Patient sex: M
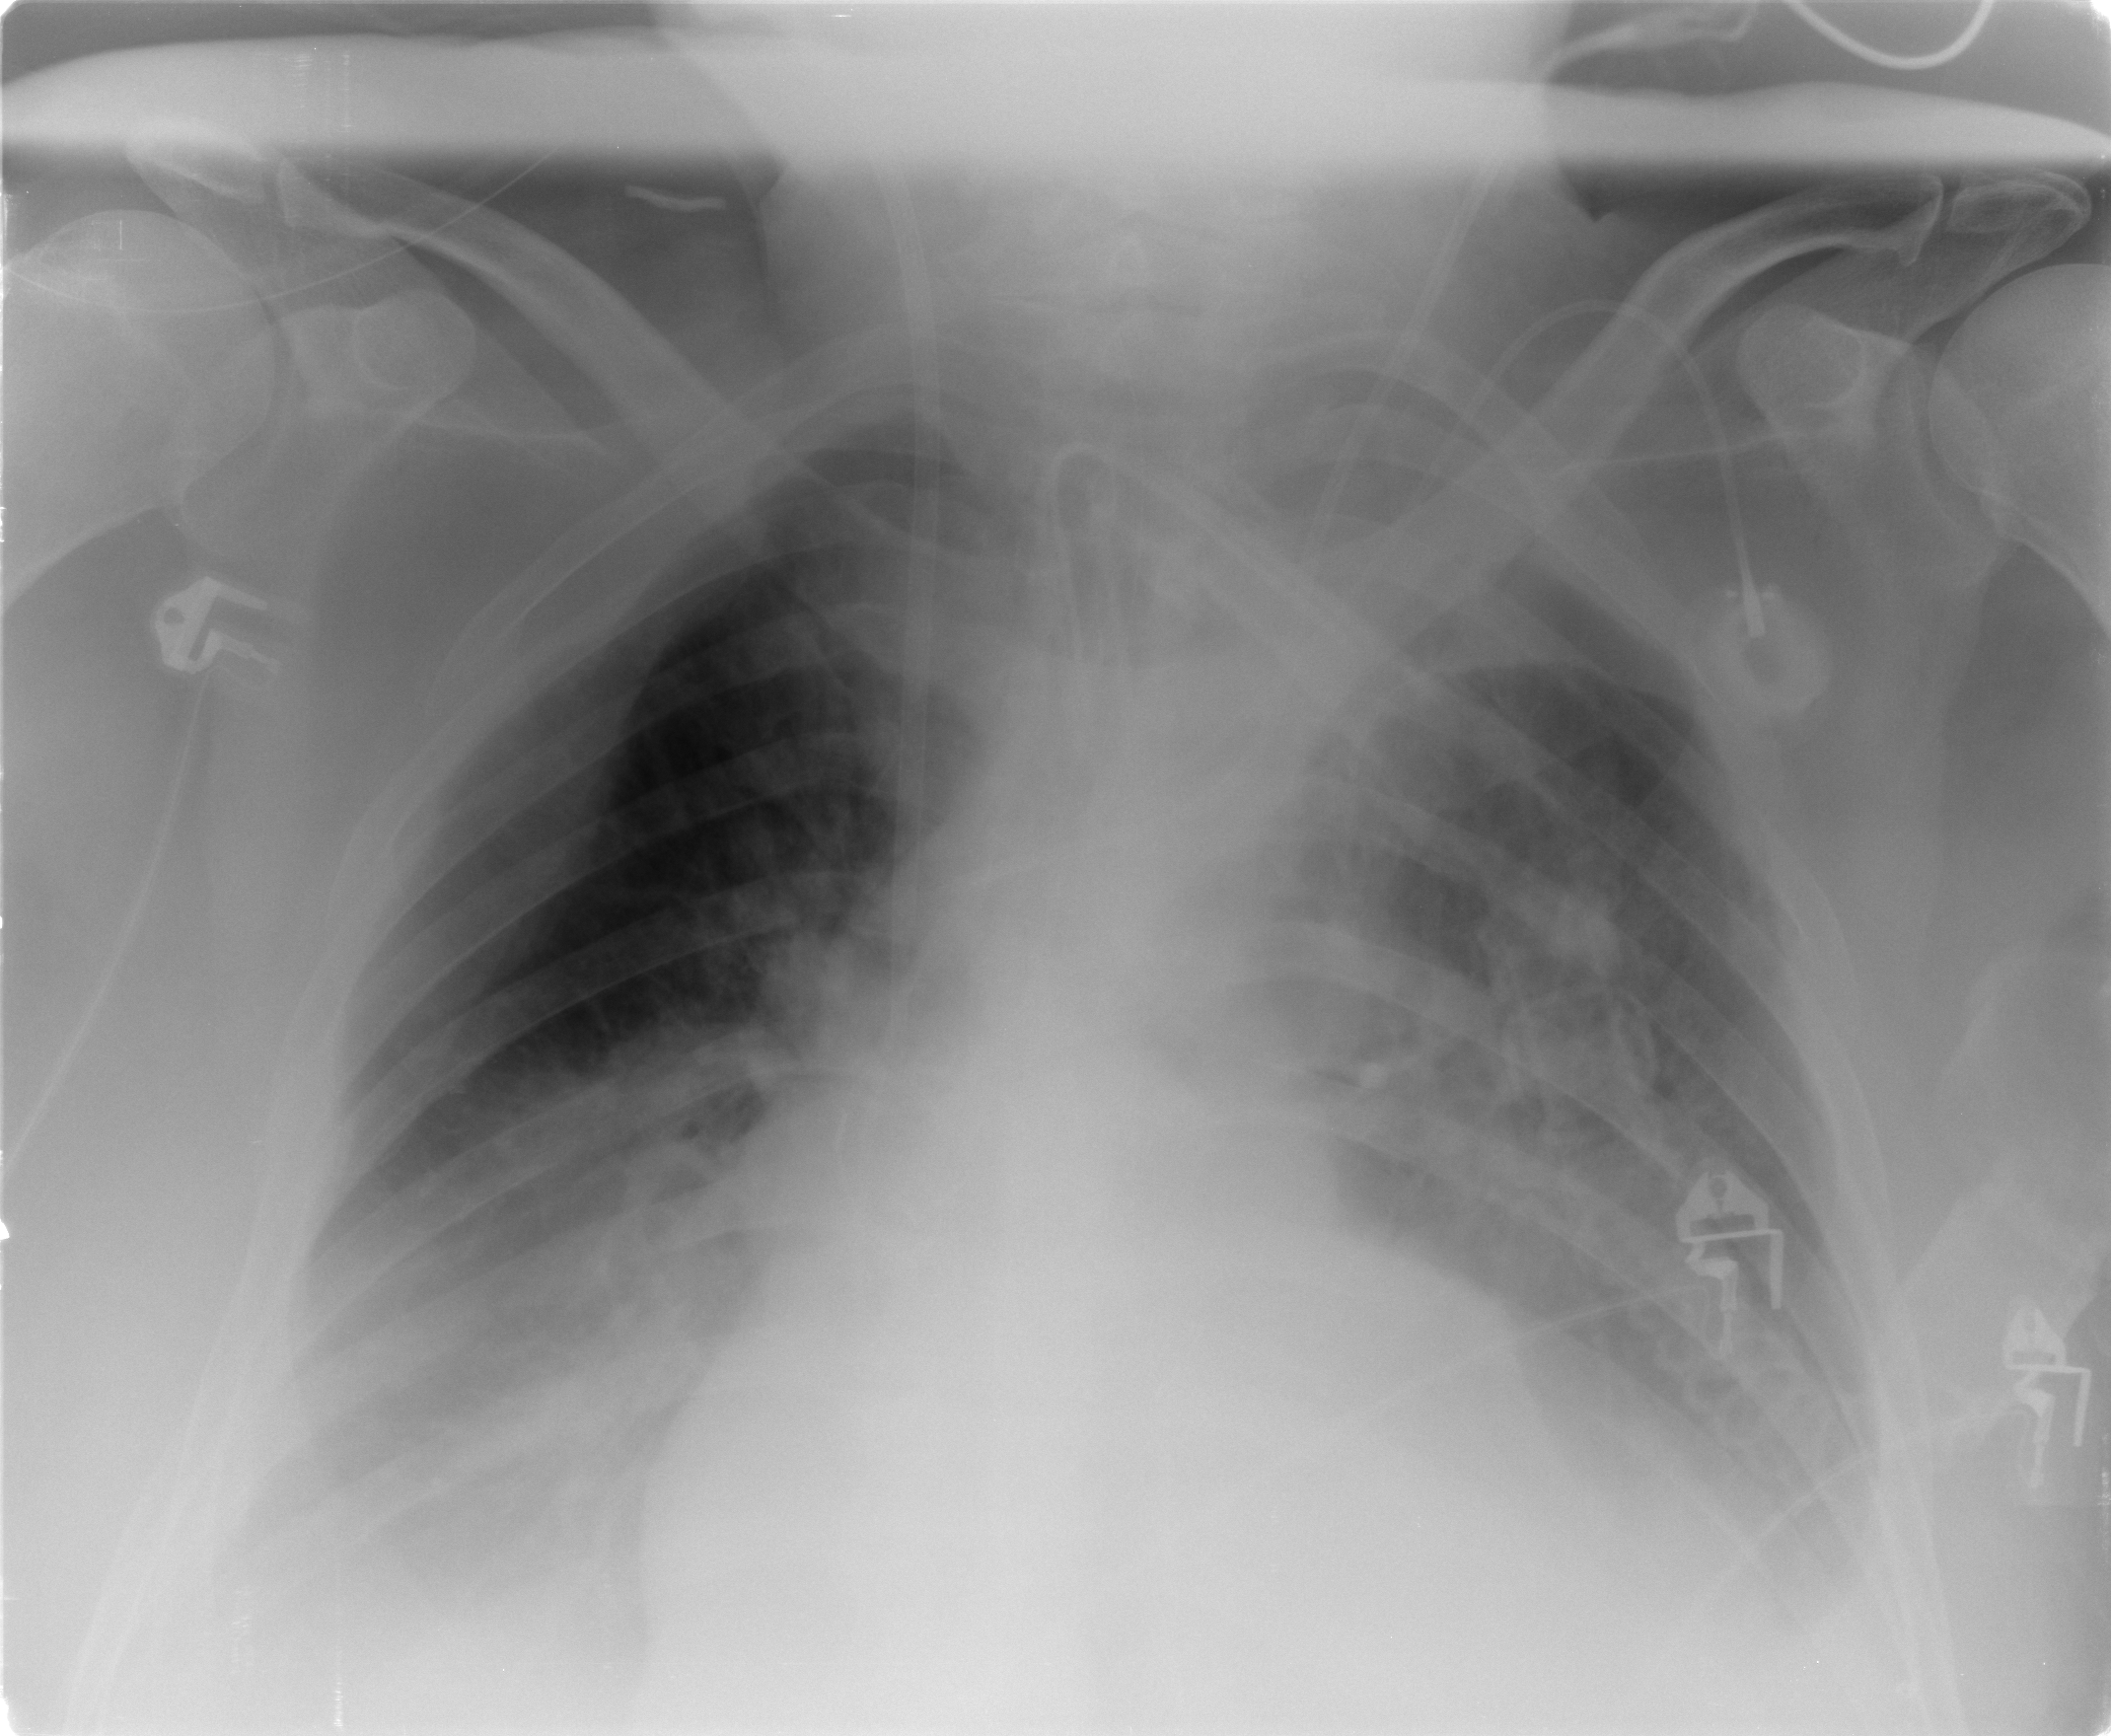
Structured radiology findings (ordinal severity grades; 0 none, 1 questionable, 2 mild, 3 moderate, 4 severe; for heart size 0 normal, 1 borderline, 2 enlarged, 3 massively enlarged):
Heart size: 2
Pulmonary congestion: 2
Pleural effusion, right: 3
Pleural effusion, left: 3
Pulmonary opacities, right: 1
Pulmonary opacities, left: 1
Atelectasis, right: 3
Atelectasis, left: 3